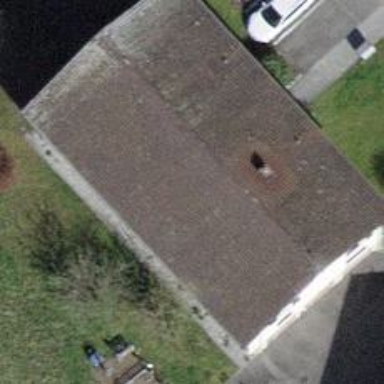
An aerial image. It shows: Building with tiled roof.